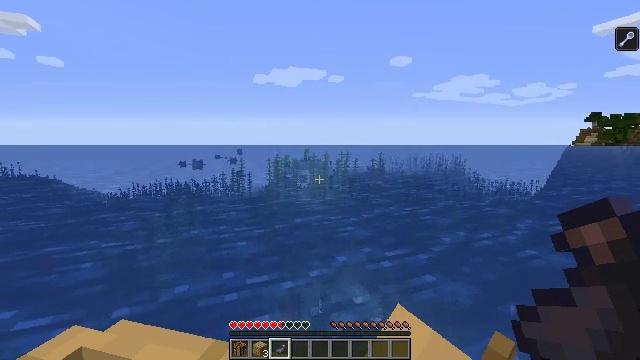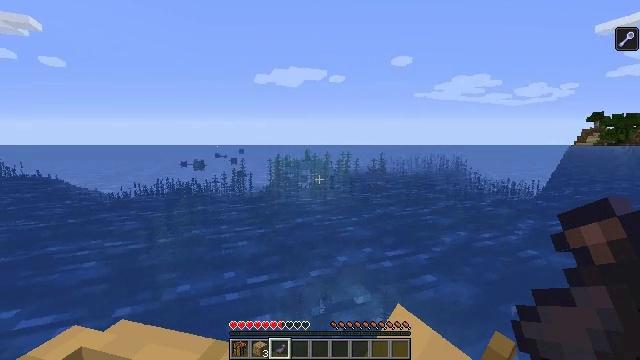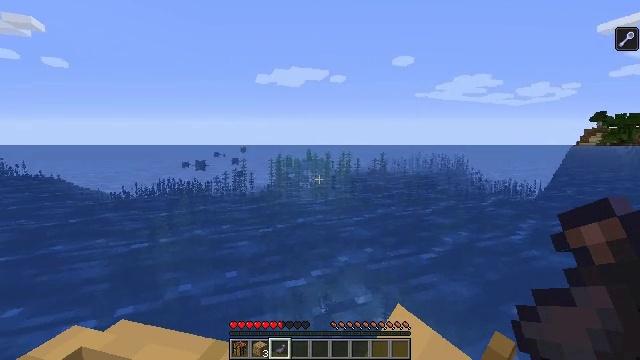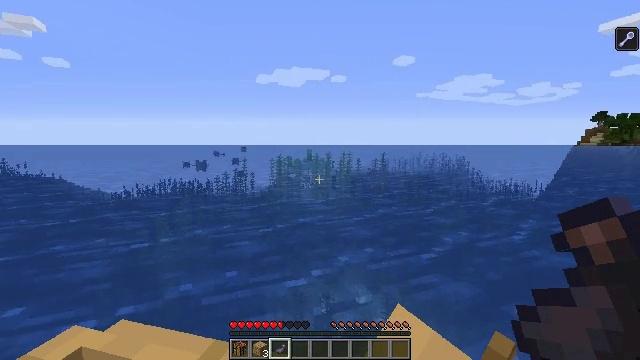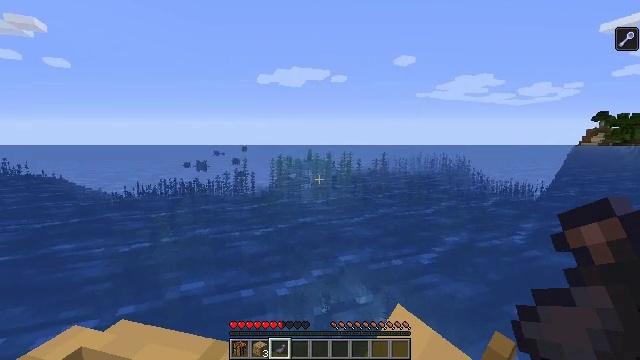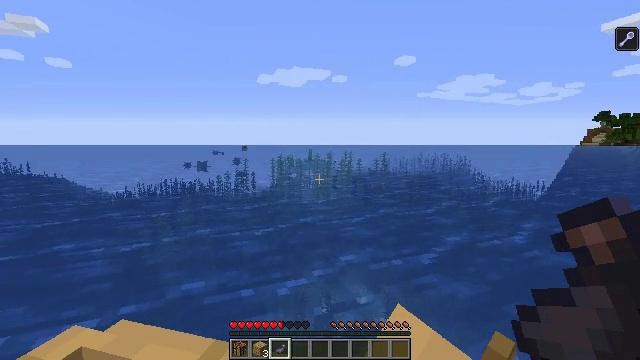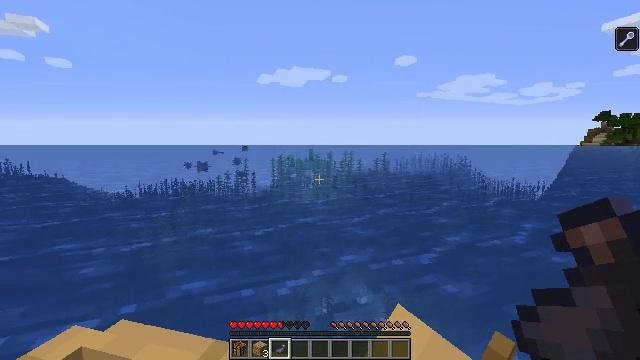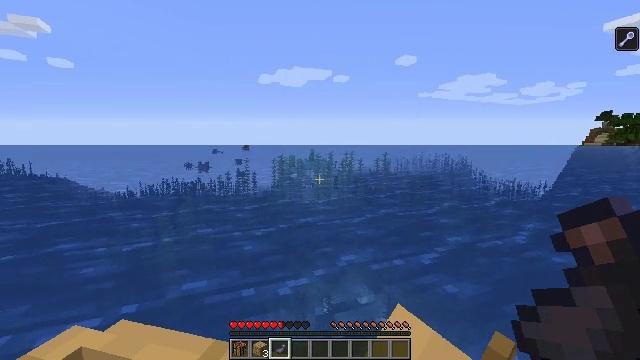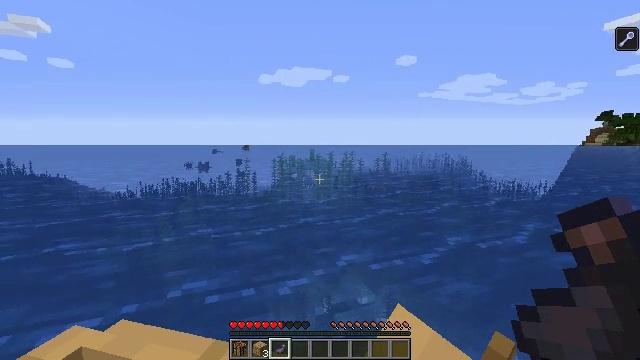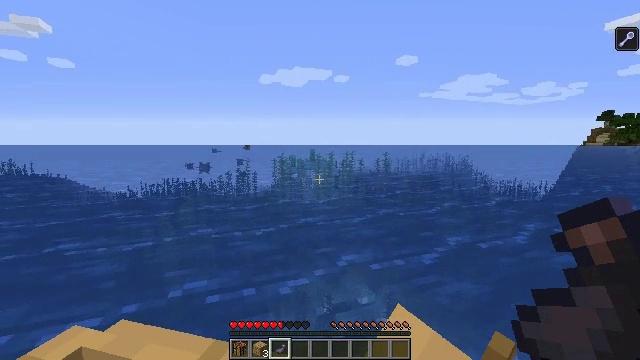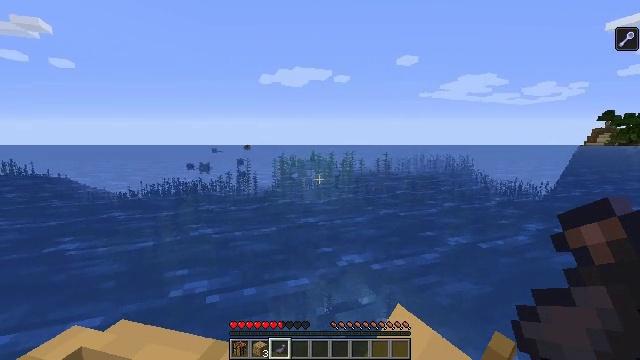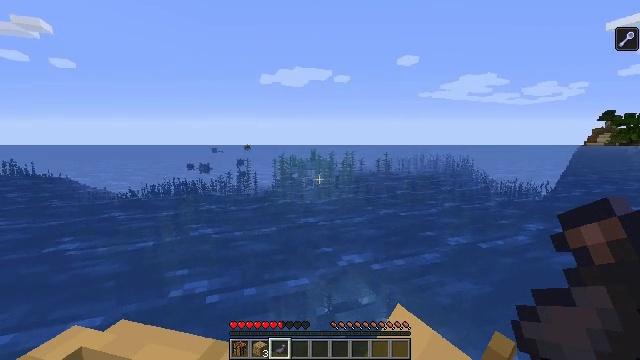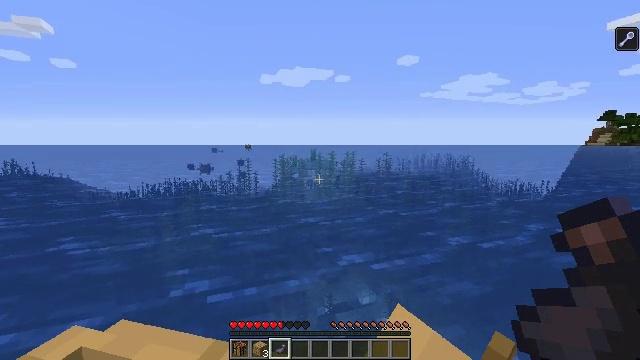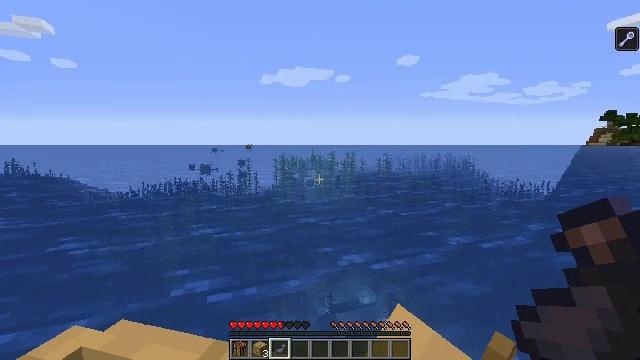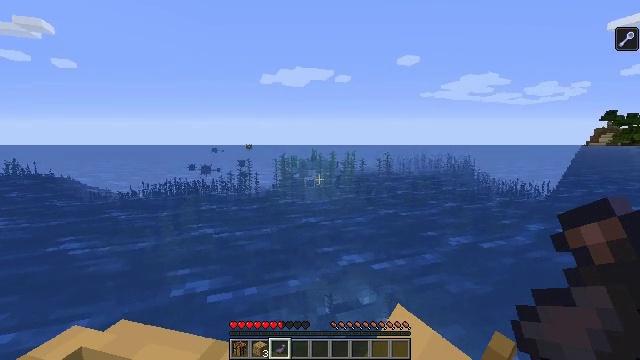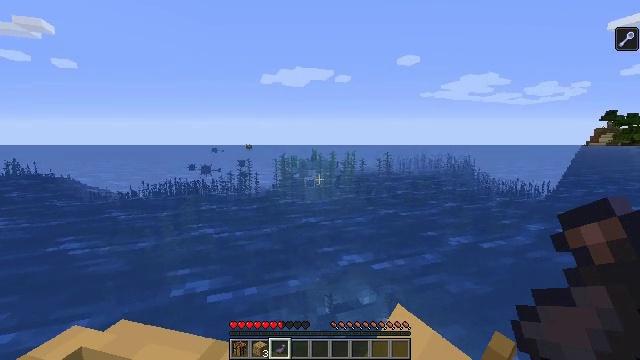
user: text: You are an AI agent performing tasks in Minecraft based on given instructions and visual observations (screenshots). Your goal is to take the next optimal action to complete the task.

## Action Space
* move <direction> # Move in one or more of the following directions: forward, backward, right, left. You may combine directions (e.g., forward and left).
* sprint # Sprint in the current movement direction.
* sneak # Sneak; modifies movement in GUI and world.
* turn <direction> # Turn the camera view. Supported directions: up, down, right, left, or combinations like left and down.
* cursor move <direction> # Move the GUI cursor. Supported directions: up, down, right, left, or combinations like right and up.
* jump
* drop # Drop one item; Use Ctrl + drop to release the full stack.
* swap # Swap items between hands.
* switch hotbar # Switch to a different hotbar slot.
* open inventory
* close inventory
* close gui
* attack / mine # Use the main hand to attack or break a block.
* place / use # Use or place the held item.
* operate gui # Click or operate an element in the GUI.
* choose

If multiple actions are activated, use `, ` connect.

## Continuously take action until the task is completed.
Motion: motion action
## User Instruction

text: Gather kelp growing in the sea.
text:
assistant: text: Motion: no_op
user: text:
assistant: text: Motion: no_op
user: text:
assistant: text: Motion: no_op
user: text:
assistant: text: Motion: no_op
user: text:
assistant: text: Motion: no_op
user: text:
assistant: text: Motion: no_op
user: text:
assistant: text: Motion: no_op
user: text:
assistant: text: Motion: no_op
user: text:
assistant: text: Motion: no_op
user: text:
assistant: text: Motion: no_op
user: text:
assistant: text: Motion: no_op
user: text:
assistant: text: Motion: no_op
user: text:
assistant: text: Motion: no_op
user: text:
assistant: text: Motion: no_op
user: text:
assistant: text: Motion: no_op
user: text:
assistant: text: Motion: no_op
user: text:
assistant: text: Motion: no_op
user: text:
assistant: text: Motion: no_op
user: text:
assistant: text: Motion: no_op
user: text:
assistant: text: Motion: no_op
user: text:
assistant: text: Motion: no_op
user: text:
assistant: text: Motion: no_op
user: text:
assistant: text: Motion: no_op
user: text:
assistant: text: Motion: no_op
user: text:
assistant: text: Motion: no_op
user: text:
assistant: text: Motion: no_op
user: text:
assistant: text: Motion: no_op
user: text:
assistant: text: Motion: no_op
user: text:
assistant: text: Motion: no_op
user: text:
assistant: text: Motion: no_op